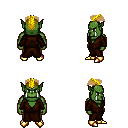
a pixel art fantasy rpg character, male body template, orc, green skin, brown robe, metal pants, blonde short mohawk hairstyle, gold boots, four views (front, back, left, right), 2x2 character sprite sheet, small pixel art, hard edges, no anti-aliasing